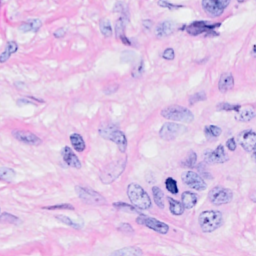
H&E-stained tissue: Breast